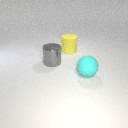
large gray metal cylinder to the left of large yellow rubber cylinder